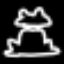
Label: frog